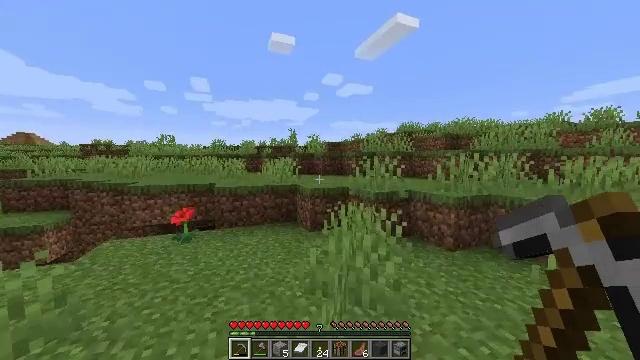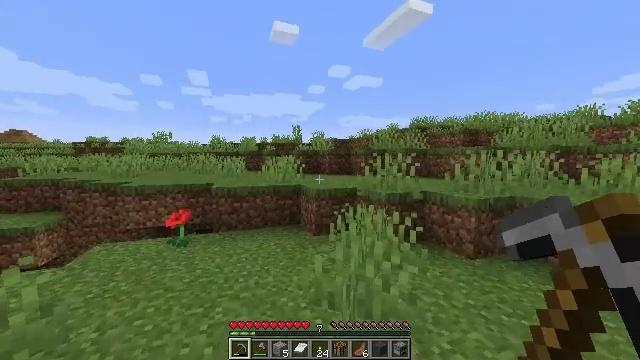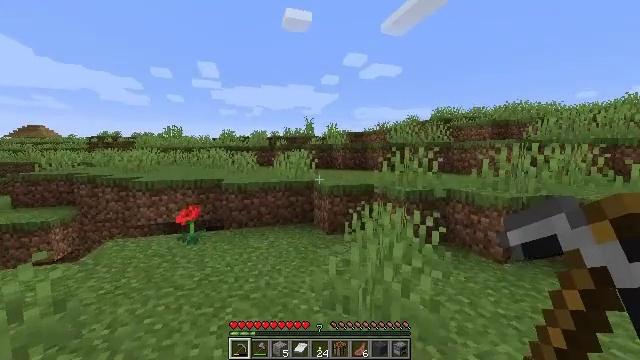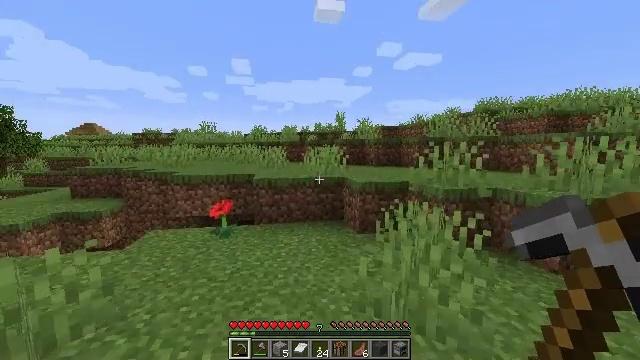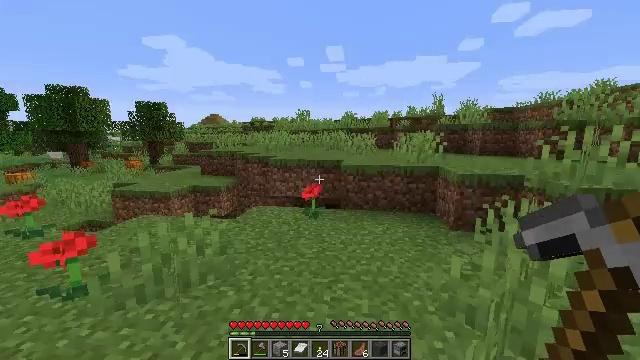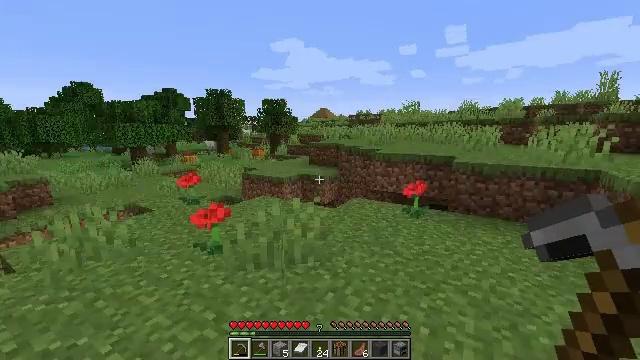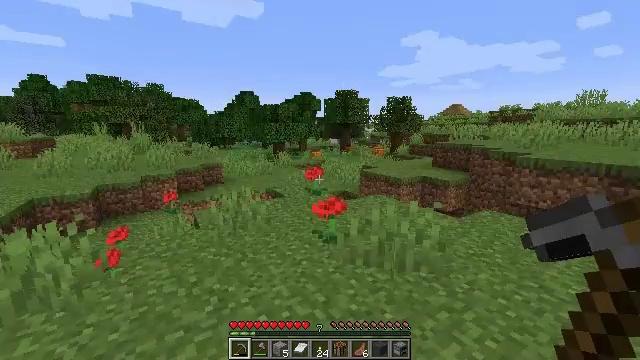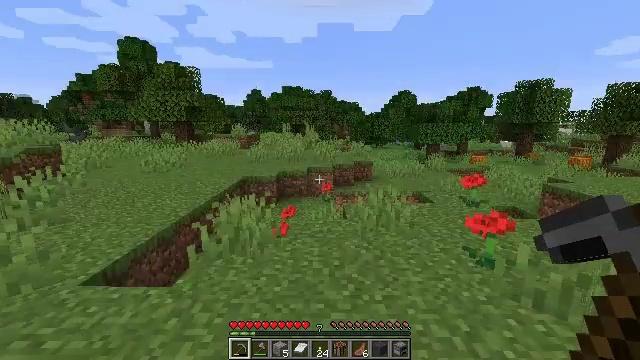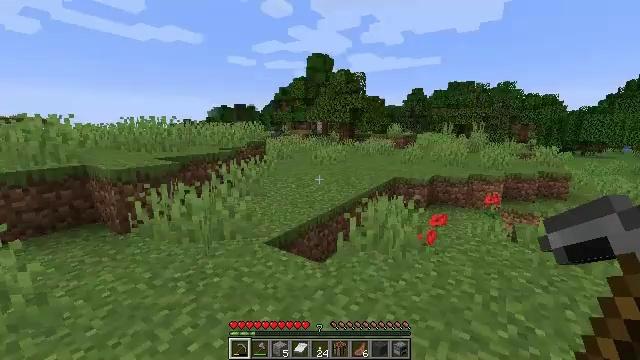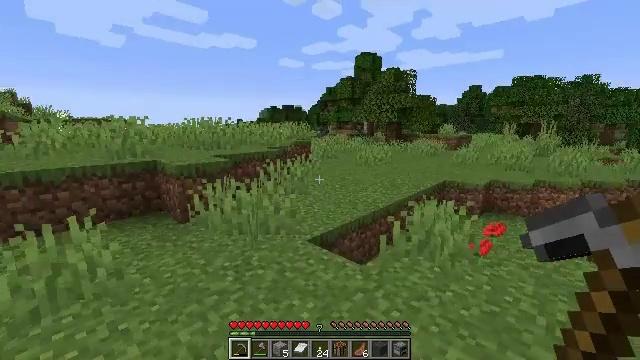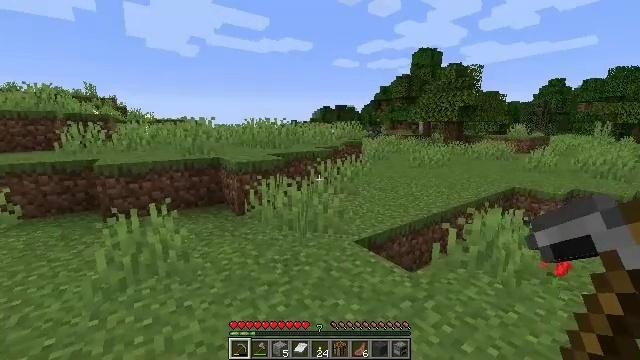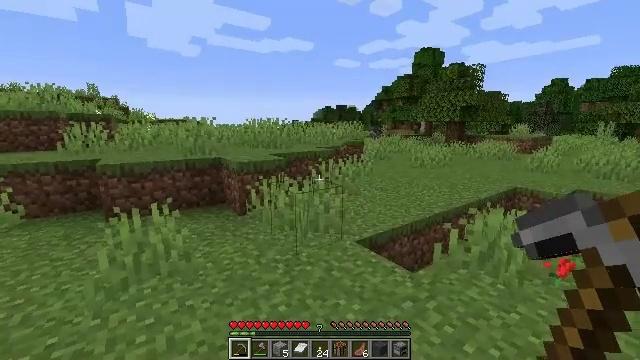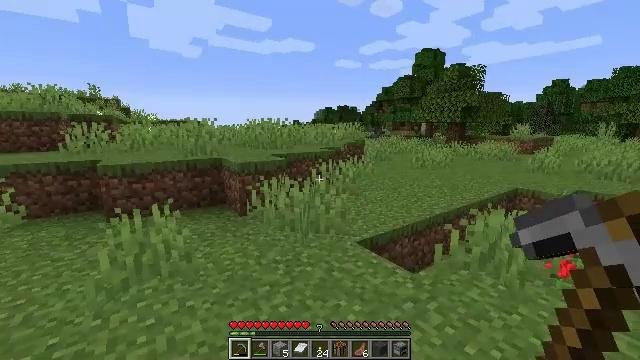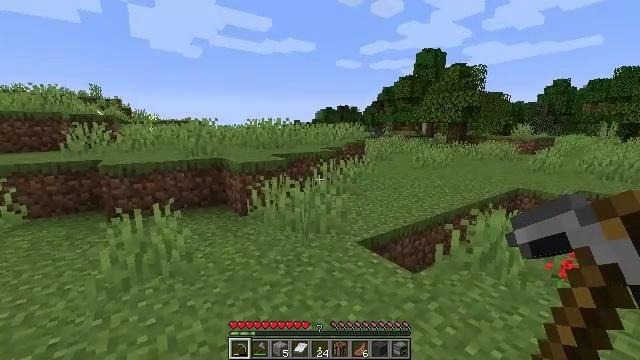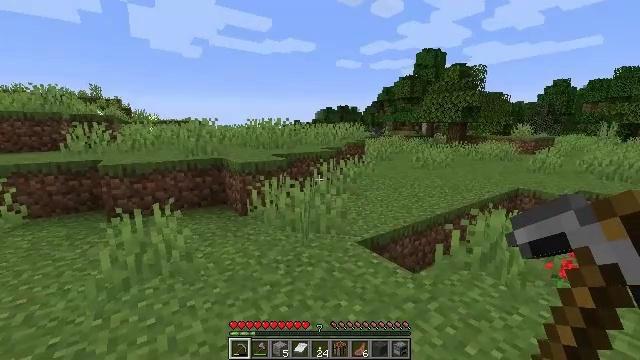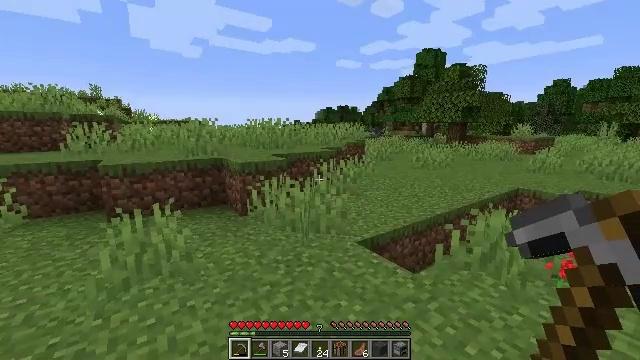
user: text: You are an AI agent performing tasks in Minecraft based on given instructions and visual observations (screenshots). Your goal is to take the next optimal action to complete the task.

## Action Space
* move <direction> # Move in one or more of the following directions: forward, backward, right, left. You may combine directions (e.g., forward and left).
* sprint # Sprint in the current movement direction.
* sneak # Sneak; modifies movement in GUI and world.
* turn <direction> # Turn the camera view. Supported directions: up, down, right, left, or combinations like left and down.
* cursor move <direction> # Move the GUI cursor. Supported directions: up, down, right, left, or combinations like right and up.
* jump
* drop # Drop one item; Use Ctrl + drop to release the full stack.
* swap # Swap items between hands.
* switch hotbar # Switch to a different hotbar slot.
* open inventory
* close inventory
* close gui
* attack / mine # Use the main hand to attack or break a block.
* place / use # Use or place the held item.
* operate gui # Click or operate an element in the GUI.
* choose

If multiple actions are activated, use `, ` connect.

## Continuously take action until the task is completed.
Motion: motion action
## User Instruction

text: Gather a pumpkin block.
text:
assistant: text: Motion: turn left
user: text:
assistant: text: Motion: turn left and down
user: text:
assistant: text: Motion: turn left
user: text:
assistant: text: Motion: turn left and down
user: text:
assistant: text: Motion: turn left and down
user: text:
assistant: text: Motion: turn left
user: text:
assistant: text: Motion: turn left
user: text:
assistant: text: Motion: turn left
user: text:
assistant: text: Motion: turn left
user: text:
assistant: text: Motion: turn left
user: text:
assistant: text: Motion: no_op
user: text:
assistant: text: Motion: no_op
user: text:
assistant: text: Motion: no_op
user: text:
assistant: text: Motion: no_op
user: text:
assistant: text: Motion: no_op
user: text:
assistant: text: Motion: no_op
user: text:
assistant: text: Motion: no_op
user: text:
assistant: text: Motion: no_op
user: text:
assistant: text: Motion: turn left
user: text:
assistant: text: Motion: turn left and up
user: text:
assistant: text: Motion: turn left and up
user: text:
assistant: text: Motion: turn left and up
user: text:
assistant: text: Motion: turn left
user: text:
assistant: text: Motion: turn left
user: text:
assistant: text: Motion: no_op
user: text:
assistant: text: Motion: no_op
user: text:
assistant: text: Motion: no_op
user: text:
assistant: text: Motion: no_op
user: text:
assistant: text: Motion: no_op
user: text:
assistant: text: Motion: no_op